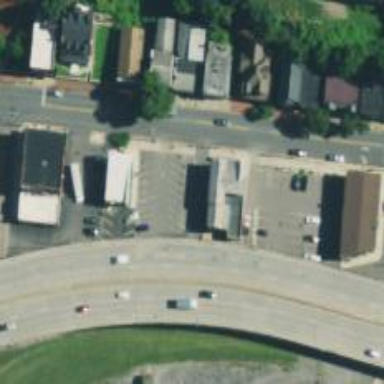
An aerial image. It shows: Alley classified as service road.